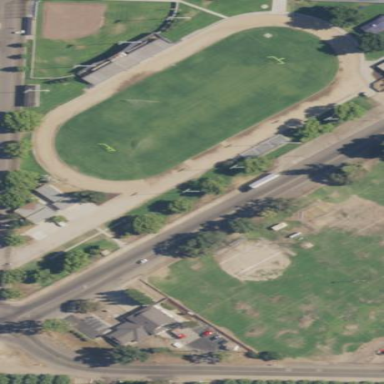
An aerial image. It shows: American football pitch for leisure and sport activities.